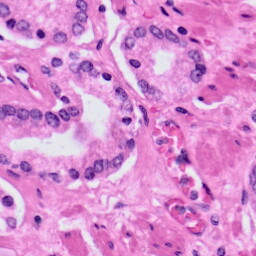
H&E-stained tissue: Prostate